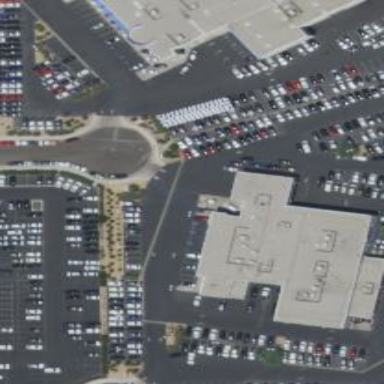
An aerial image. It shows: Retail building with car shop.